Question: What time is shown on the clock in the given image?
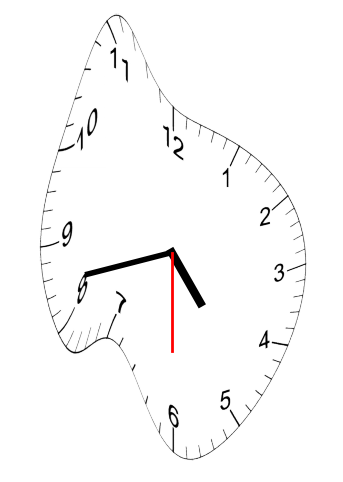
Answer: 04:42:30